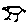
Label: bird